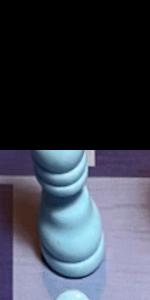
Label: Bishop_White